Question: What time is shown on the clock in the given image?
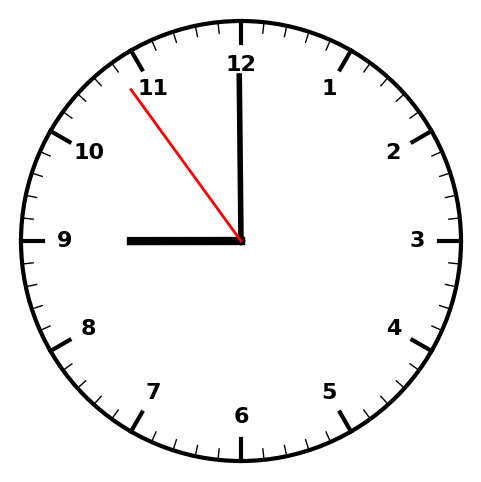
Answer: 08:59:54